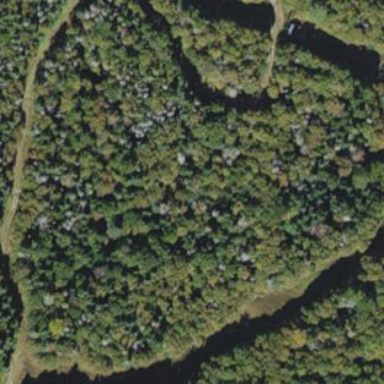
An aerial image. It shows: Beautiful woodland covered with trees.